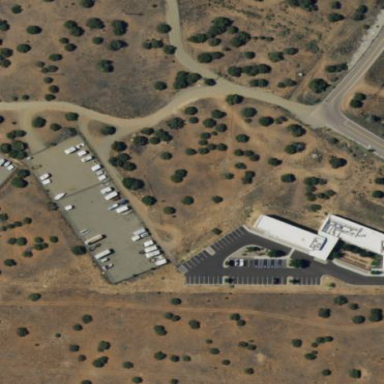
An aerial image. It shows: Storage rental shop.